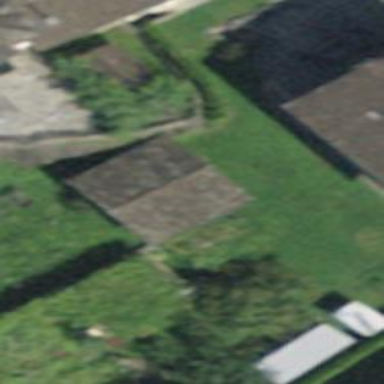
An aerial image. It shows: Cabin.